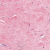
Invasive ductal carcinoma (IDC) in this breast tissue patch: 0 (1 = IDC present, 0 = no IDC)